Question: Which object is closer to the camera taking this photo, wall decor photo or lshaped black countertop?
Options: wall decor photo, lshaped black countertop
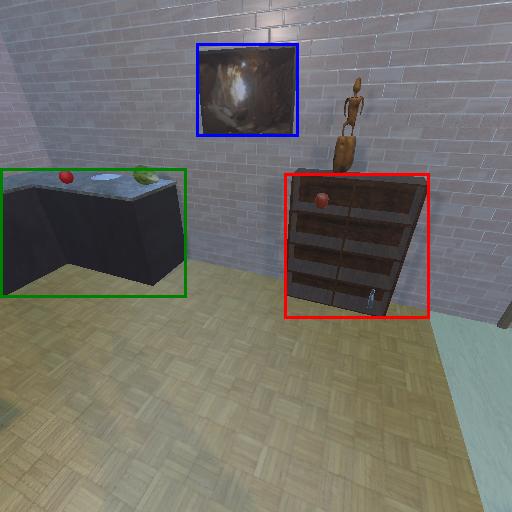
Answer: wall decor photo